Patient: sex F, age 53
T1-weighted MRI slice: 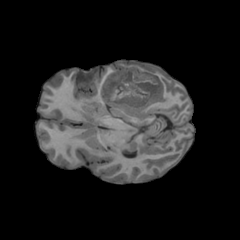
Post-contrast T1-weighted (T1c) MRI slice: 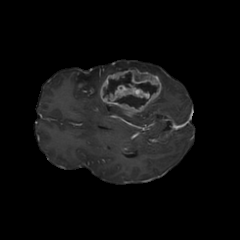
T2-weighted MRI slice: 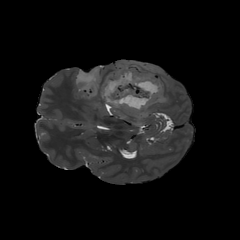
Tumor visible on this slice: yes
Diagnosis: Glioblastoma, IDH-wildtype
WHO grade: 4